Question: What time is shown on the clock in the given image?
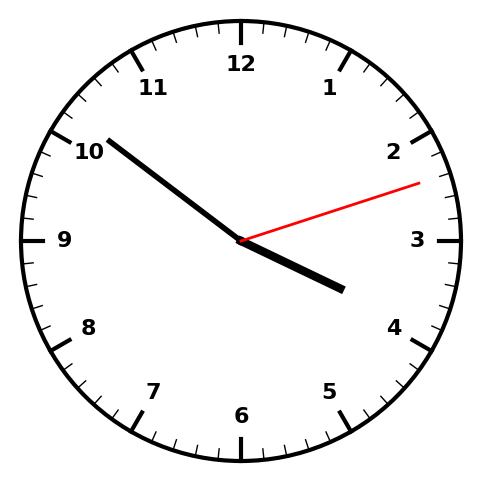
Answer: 03:51:12